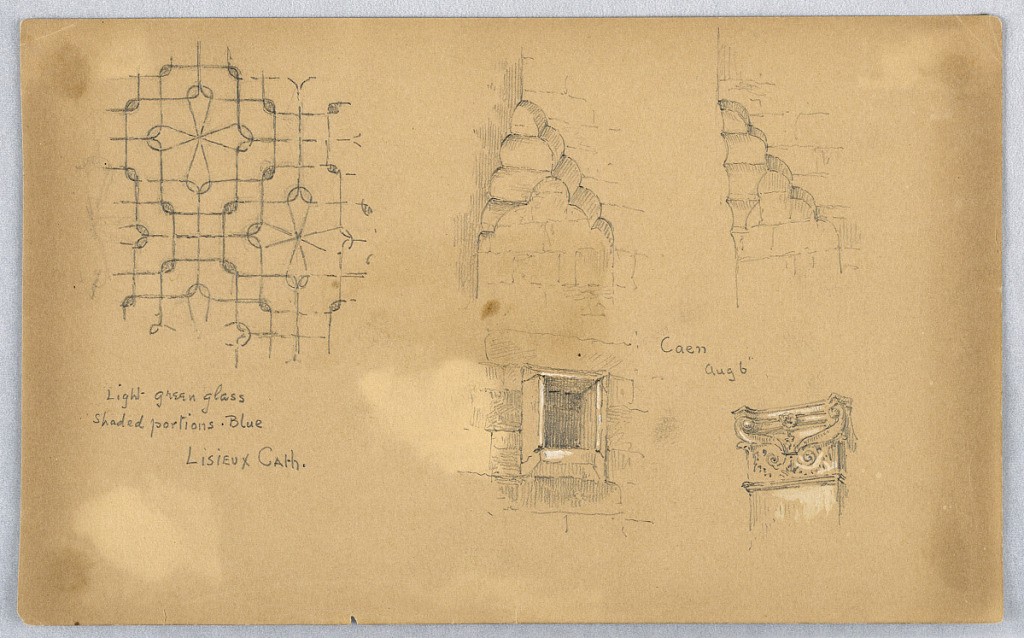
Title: Architectural Details at Lisieux Cathedral
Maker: Arnold William Brunner, American, 1857–1925
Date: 1883
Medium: Graphite and white heightening on brown paper
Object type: Drawing
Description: Window stained glass pattern, left; stone work, right; window lower center; capital, lower right.